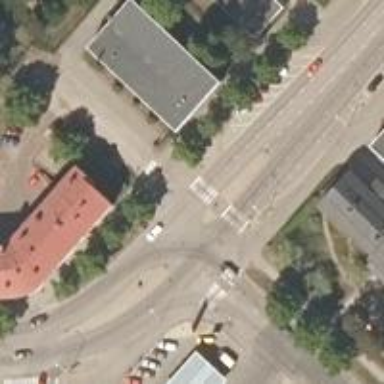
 including designated crossing for cyclists."